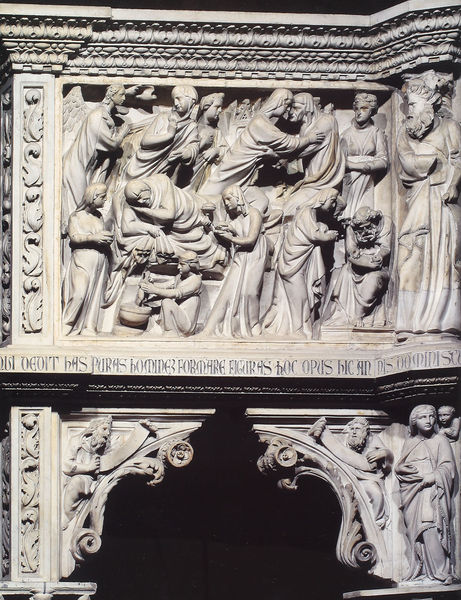
Titel: Kanzel
Künstler: Giovanni Pisano
Standort: Pisa, Dom (EU - I - Toskana)
Schlagwörter: blätter, flügel, gruppe, mann, schatten, menschen, ausschnitt, frau, männer, bart, stein, paar, blatt, engel, relief, schrift, bogen, figuren, detail, inschrift, eingang, gefäß, portal, sims, schnörkel, jesus, mönch, schnecke, schnecken, biblisch, schriftband, erzählung, blarr, geschiche